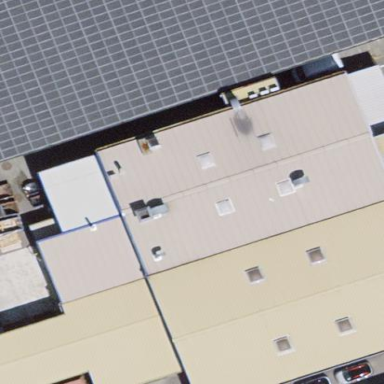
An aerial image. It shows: Industrial building.